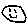
Label: smiley face